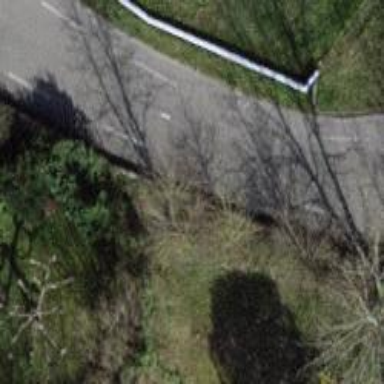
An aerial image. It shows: Tertiary road with designated cycle lane.